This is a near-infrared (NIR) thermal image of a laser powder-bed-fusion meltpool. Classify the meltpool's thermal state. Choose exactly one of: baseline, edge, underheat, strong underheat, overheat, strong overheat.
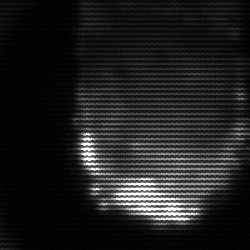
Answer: baseline